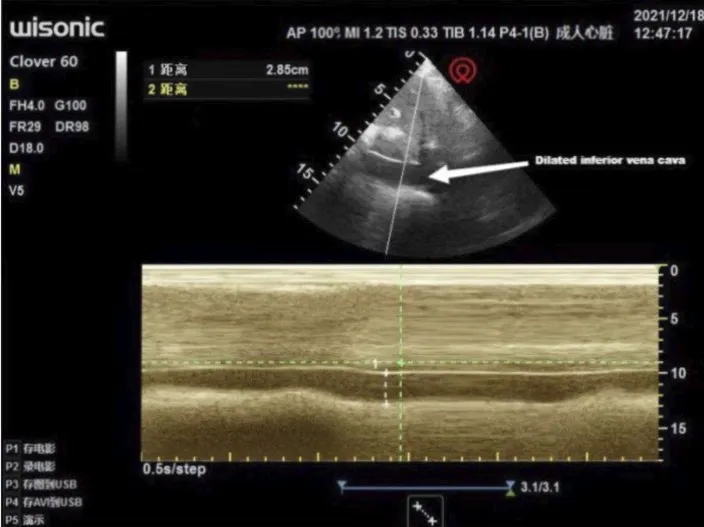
Transthoracic echocardiography showed a dilated inferior vena cava: 2.85 cm in diameter.
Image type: radiology (ultrasound)